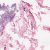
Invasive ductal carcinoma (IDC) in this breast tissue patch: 0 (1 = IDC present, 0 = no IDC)